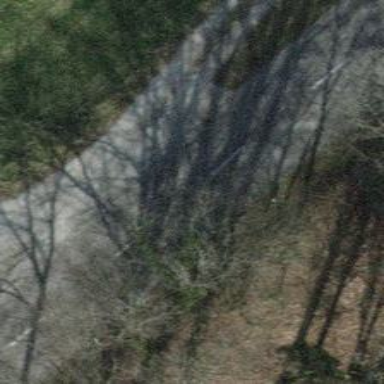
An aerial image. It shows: Asphalt road classified as tertiary.